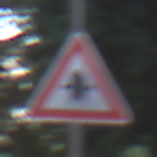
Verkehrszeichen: Vorfahrt
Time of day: MorningAfternoon
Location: Outdoor (Suburban)
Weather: PartlyCloudy
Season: NotSpecified
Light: Natural